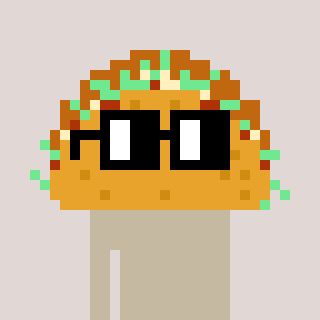
a pixel art character with square black glasses, a taco-shaped head and a darkbrown-colored body on a warm background